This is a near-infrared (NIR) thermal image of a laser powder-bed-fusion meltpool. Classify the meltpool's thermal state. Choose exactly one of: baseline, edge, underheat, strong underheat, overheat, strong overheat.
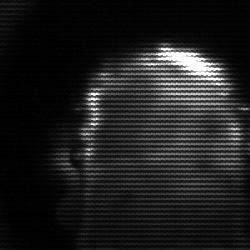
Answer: baseline